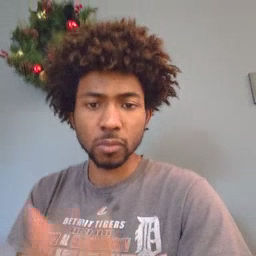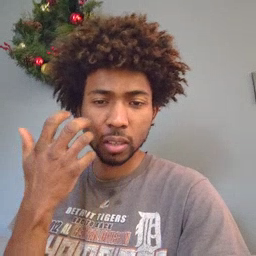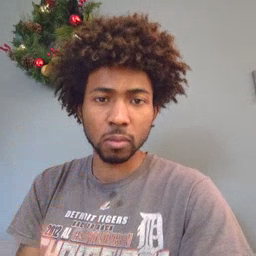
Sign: tiger